Interaction volume radius: 5 \u00c5
Interaction volume height: 35 \u00c5
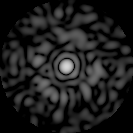
Disorder parameter: 0.8252